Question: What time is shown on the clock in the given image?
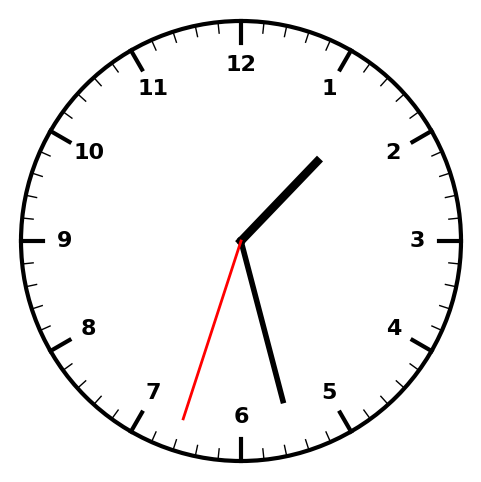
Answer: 01:27:33